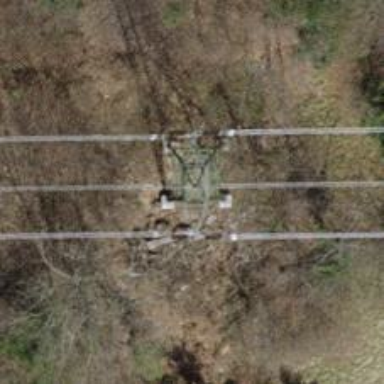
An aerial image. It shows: Lattice structure tower used for power transmission.